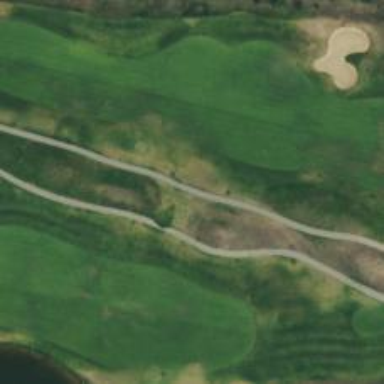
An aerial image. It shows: Track identified as Golf Cart Path.